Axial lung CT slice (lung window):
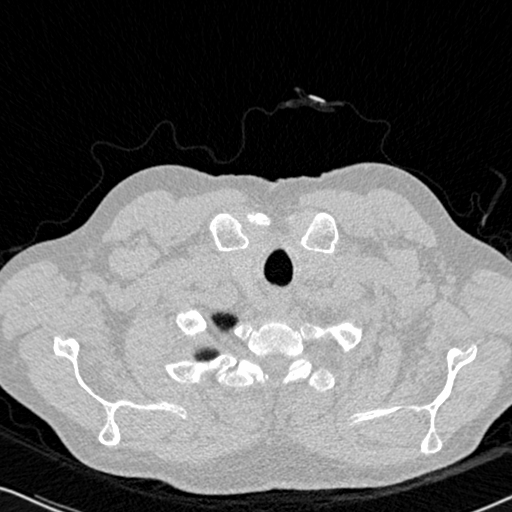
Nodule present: no